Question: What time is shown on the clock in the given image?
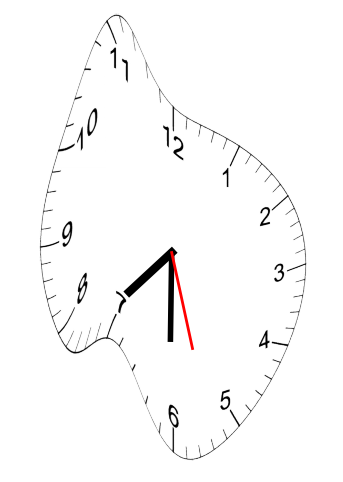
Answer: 07:30:27